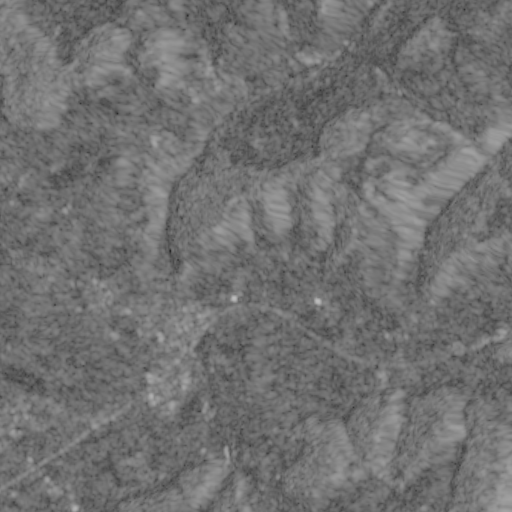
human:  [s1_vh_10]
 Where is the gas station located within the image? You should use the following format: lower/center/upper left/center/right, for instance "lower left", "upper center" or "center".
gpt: The gas station is located in the lower center of the image.
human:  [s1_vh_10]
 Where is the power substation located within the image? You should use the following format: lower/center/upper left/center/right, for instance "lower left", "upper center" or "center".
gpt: The power substation is located in the lower center of the image.
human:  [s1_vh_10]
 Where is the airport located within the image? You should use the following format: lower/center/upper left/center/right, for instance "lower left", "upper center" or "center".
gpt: There is no airport in the image.

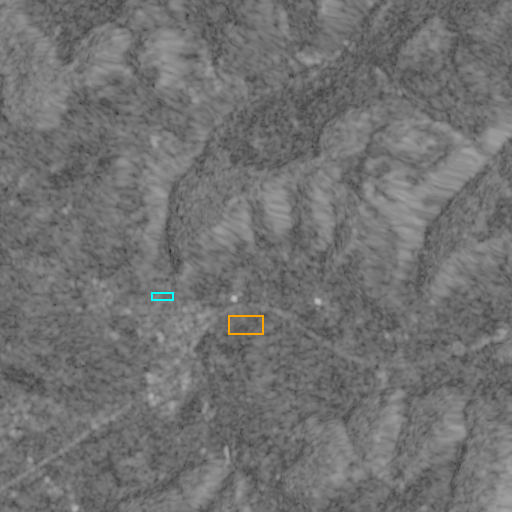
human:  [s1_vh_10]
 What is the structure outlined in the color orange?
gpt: The structure outlined in orange is a crop field.
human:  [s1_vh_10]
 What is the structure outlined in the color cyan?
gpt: The structure outlined in cyan is a park.
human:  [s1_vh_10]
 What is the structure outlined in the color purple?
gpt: There is no purple outline.